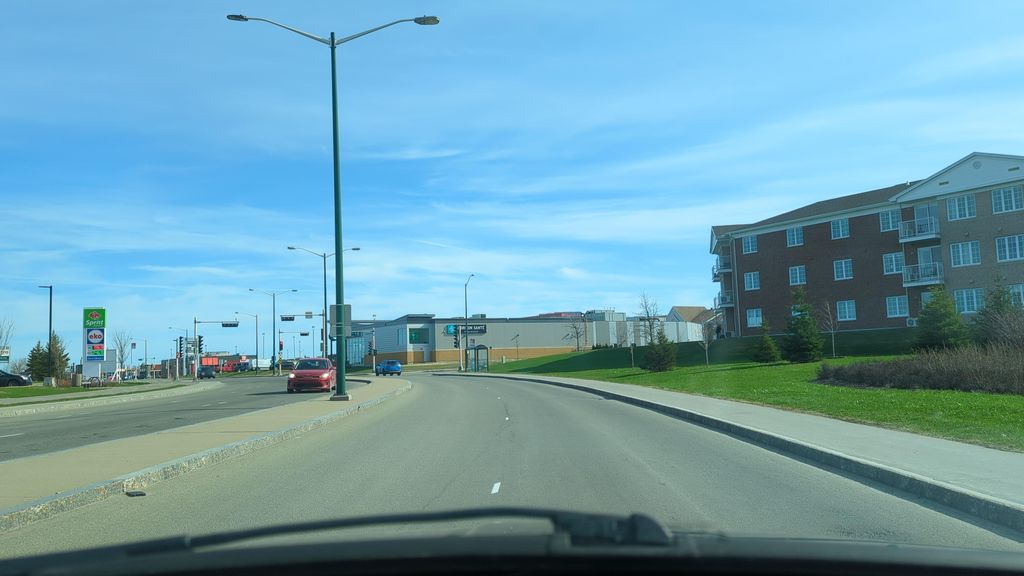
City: quebec_city